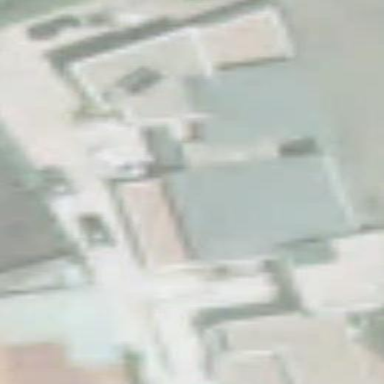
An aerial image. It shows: Part of building.